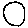
Label: circle